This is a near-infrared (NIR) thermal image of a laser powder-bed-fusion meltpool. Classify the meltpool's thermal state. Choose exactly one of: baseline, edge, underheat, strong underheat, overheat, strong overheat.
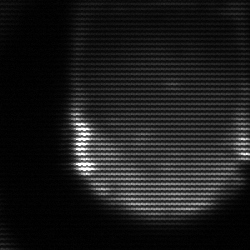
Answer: edge